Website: walmart
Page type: payment
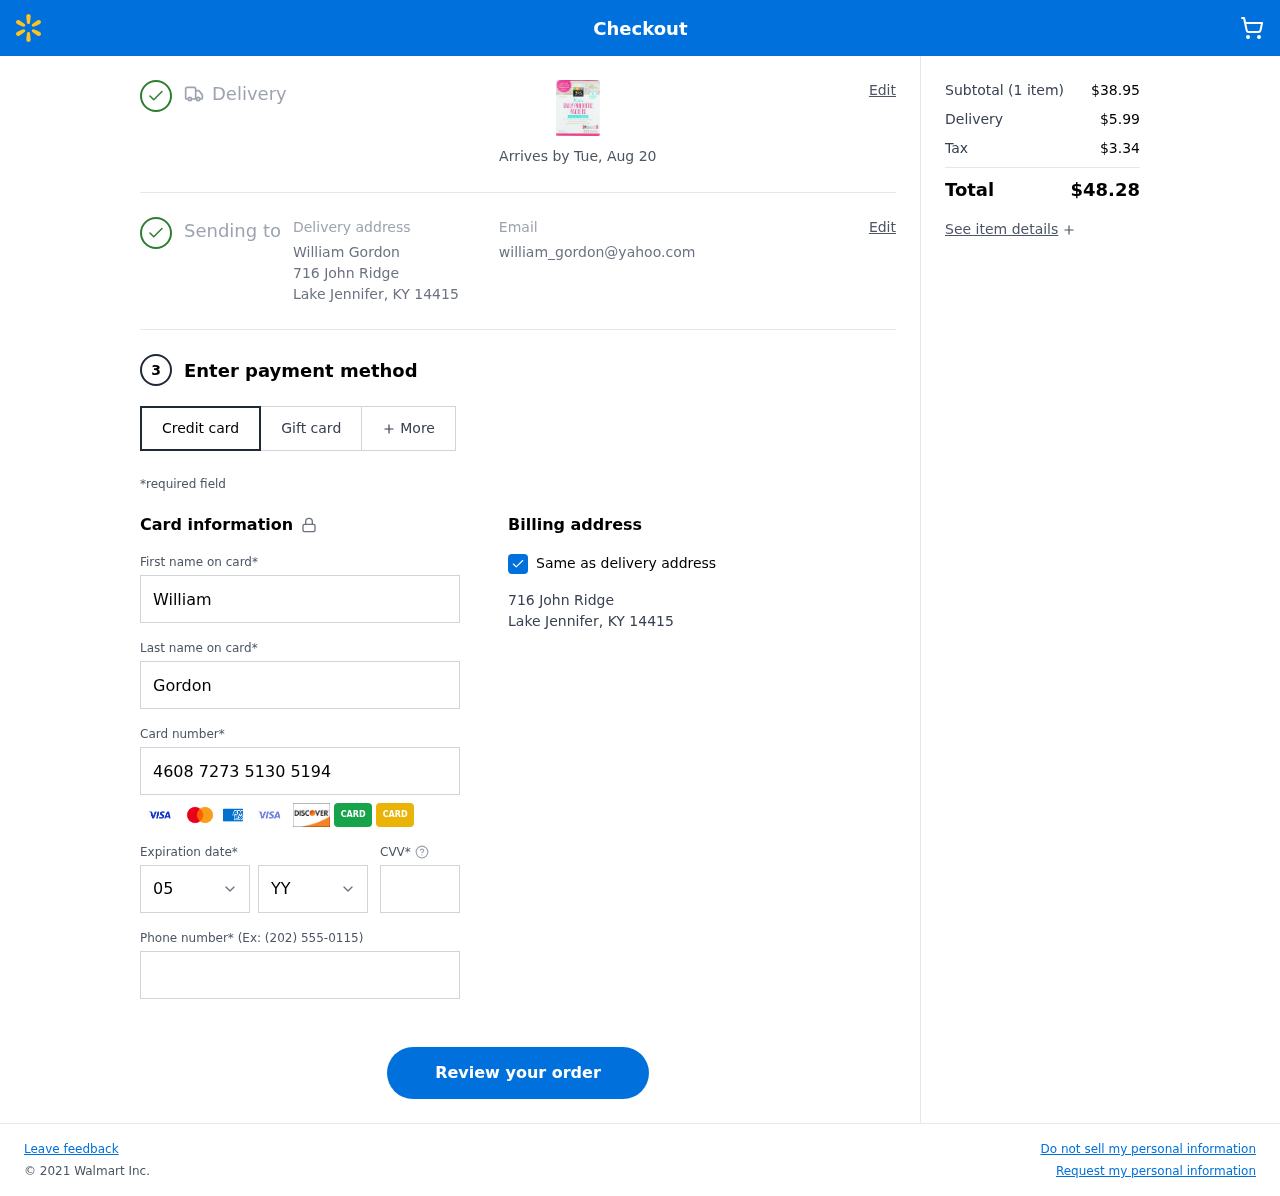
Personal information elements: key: PII_CARD_CVV
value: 116
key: PII_CARD_EXPIRY_MONTH
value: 05
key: PII_CARD_EXPIRY_YEAR
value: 28
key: PII_CARD_NUMBER
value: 4608 7273 5130 5194
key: PII_CITY
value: Lake Jennifer
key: PII_EMAIL
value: william_gordon@yahoo.com
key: PII_FIRSTNAME
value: William
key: PII_FULLNAME
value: William Gordon
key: PII_LASTNAME
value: Gordon
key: PII_PHONE
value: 7238049321
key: PII_POSTCODE
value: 14415
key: PII_STATE_ABBR
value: KY
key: PII_STREET
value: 716 John Ridge
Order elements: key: ORDER_DELIVERY_DATE
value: Arrives by Tue, Aug 20
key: ORDER_NUM_ITEMS
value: (1 item)
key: ORDER_SUBTOTAL
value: $38.95
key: ORDER_SHIPPING_COST
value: $5.99
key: ORDER_TAX
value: $3.34
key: ORDER_TOTAL
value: $48.28